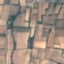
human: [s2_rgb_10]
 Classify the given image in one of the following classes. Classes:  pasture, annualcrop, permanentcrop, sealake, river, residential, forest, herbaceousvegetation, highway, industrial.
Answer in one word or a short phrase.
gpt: PermanentCrop